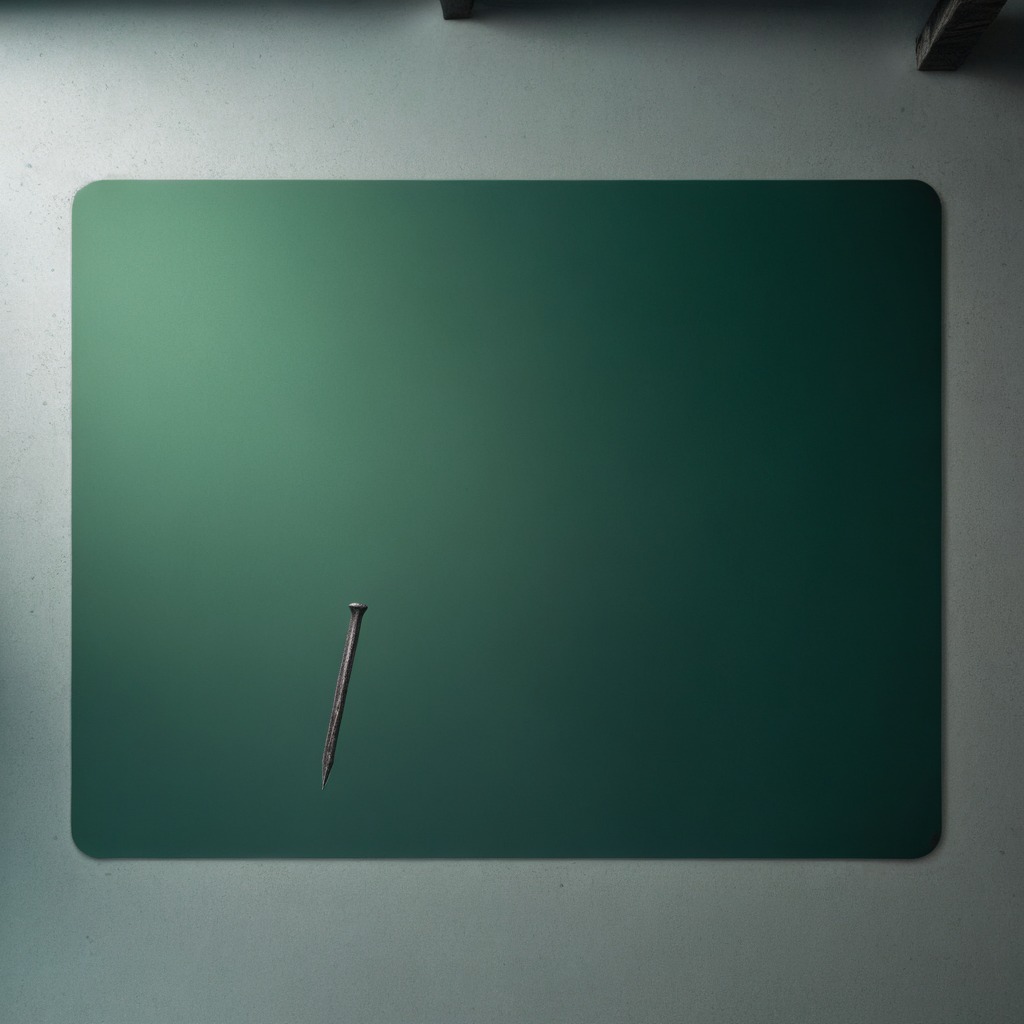
A nail is lying on the clean granite tabletop.